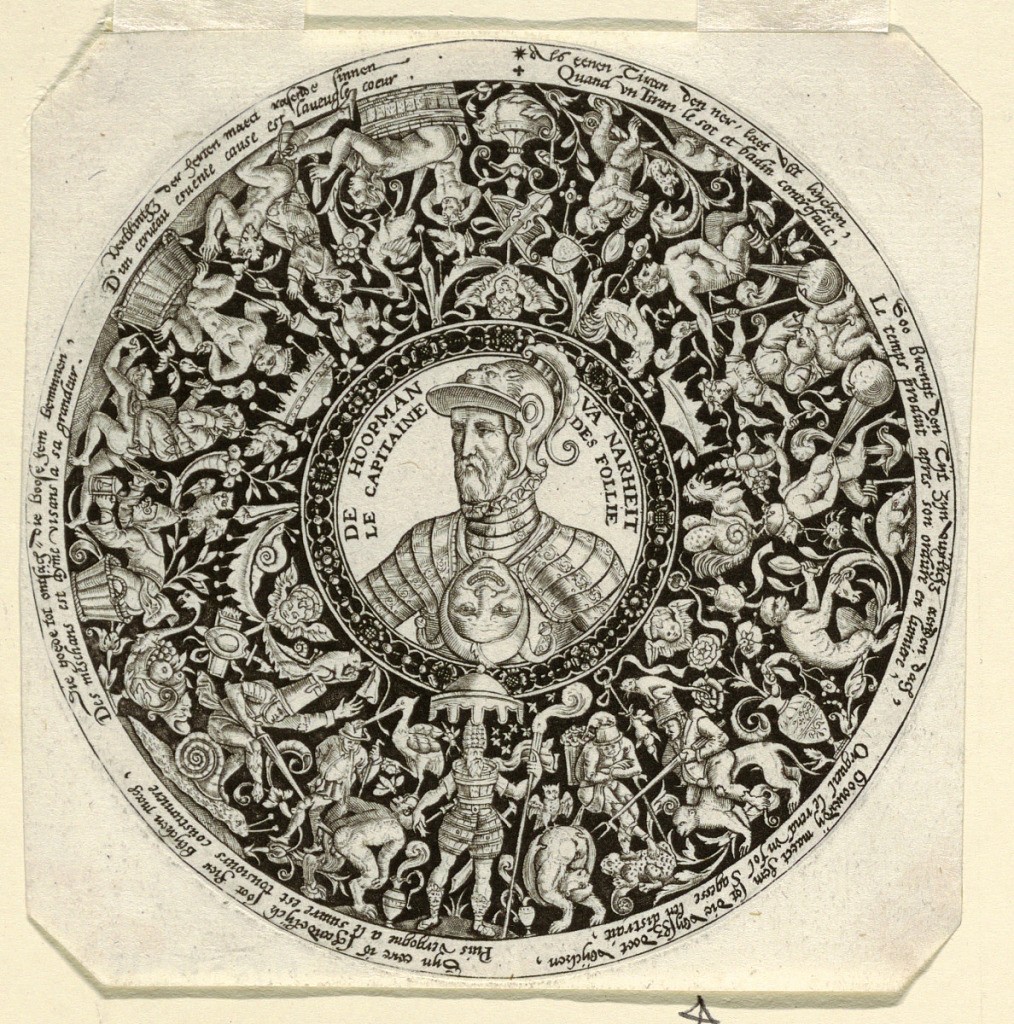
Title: Design for an Engraved Tazza with a Portrait of the Duke of Alba as Commander of Folly
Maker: Theodor de Bry, Flemish, 1528 – 1598
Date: ca. 1578
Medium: Engraving on white laid paper
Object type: Print
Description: A bust of the Duke of Alba and the head of a fool in the center. Grotesque representations on black ground outside. Inscriptions in French and Low German.